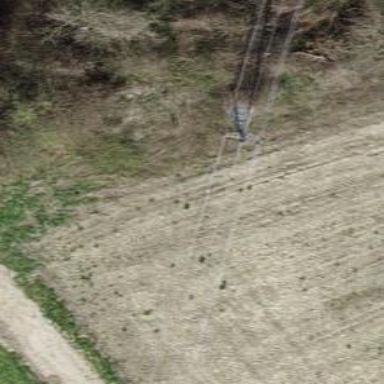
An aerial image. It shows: Power tower.